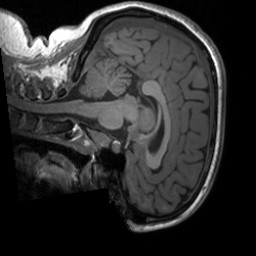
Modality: T1w
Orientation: sagittal
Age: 22
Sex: female
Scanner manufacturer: siemens
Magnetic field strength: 3 T
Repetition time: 1.9 s
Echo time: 0.00226 s